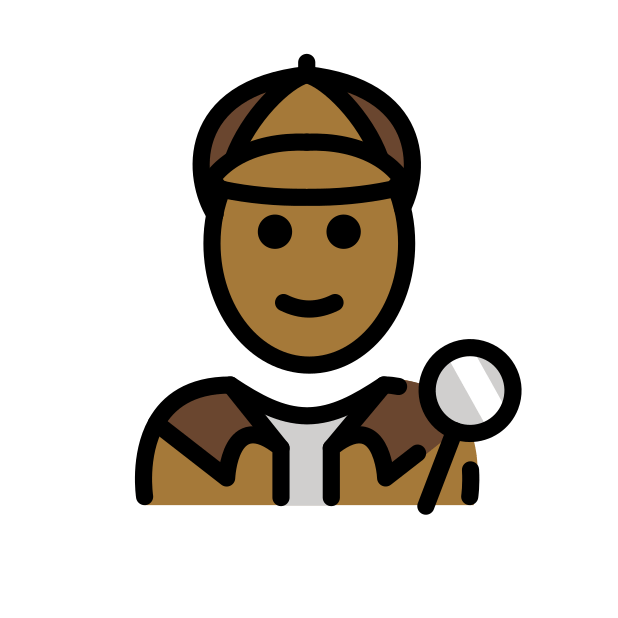
detective: medium-dark skin tone